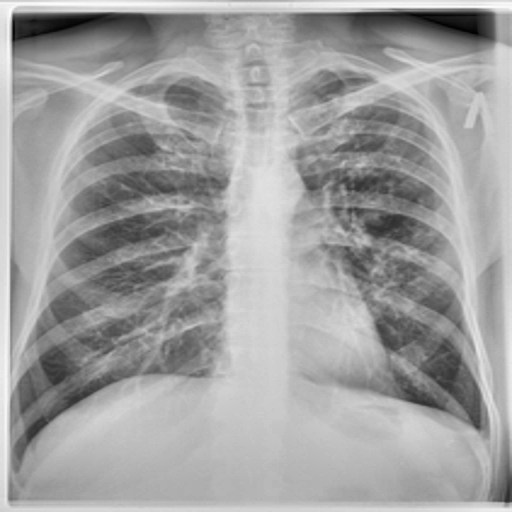
Finding: TUBERCULOSIS